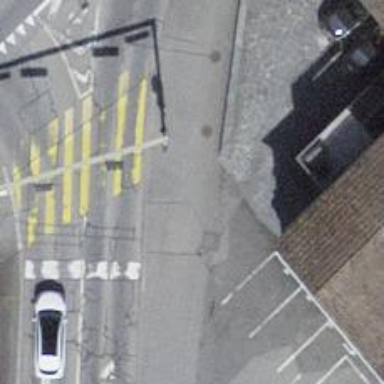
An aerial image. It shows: Kerb barrier.